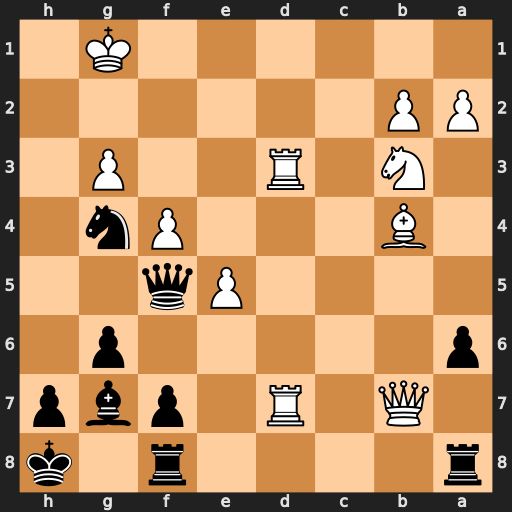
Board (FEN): r4r1k/1Q1R1pbp/p5p1/4Pq2/1B3Pn1/1N1R2P1/PP6/6K1
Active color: b
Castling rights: -
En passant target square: -
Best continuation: Rab8 Qg2 Rxb4